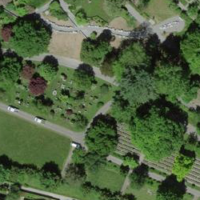
EUNIS habitat code: 53
Species observed at this site:
Portulaca oleracea